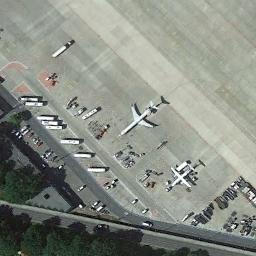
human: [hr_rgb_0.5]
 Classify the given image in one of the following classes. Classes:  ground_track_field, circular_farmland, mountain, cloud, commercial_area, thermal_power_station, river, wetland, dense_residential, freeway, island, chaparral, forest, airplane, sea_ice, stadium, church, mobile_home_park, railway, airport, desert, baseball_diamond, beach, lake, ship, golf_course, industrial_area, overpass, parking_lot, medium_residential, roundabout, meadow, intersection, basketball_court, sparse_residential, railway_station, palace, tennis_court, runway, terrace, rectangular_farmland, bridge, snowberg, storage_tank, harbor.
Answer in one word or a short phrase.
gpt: airplane